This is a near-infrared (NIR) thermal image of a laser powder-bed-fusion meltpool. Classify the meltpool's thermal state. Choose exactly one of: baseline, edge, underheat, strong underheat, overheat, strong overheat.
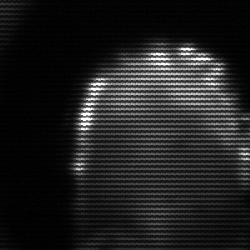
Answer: baseline